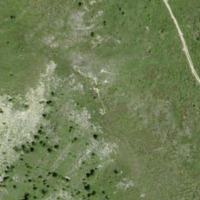
EUNIS habitat code: 26
Species observed at this site:
Bartsia alpina